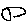
Label: circle